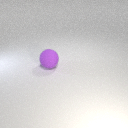
large purple rubber sphere